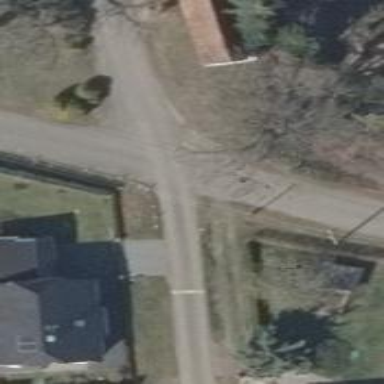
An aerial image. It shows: Residential road with asphalt surface.